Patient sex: M
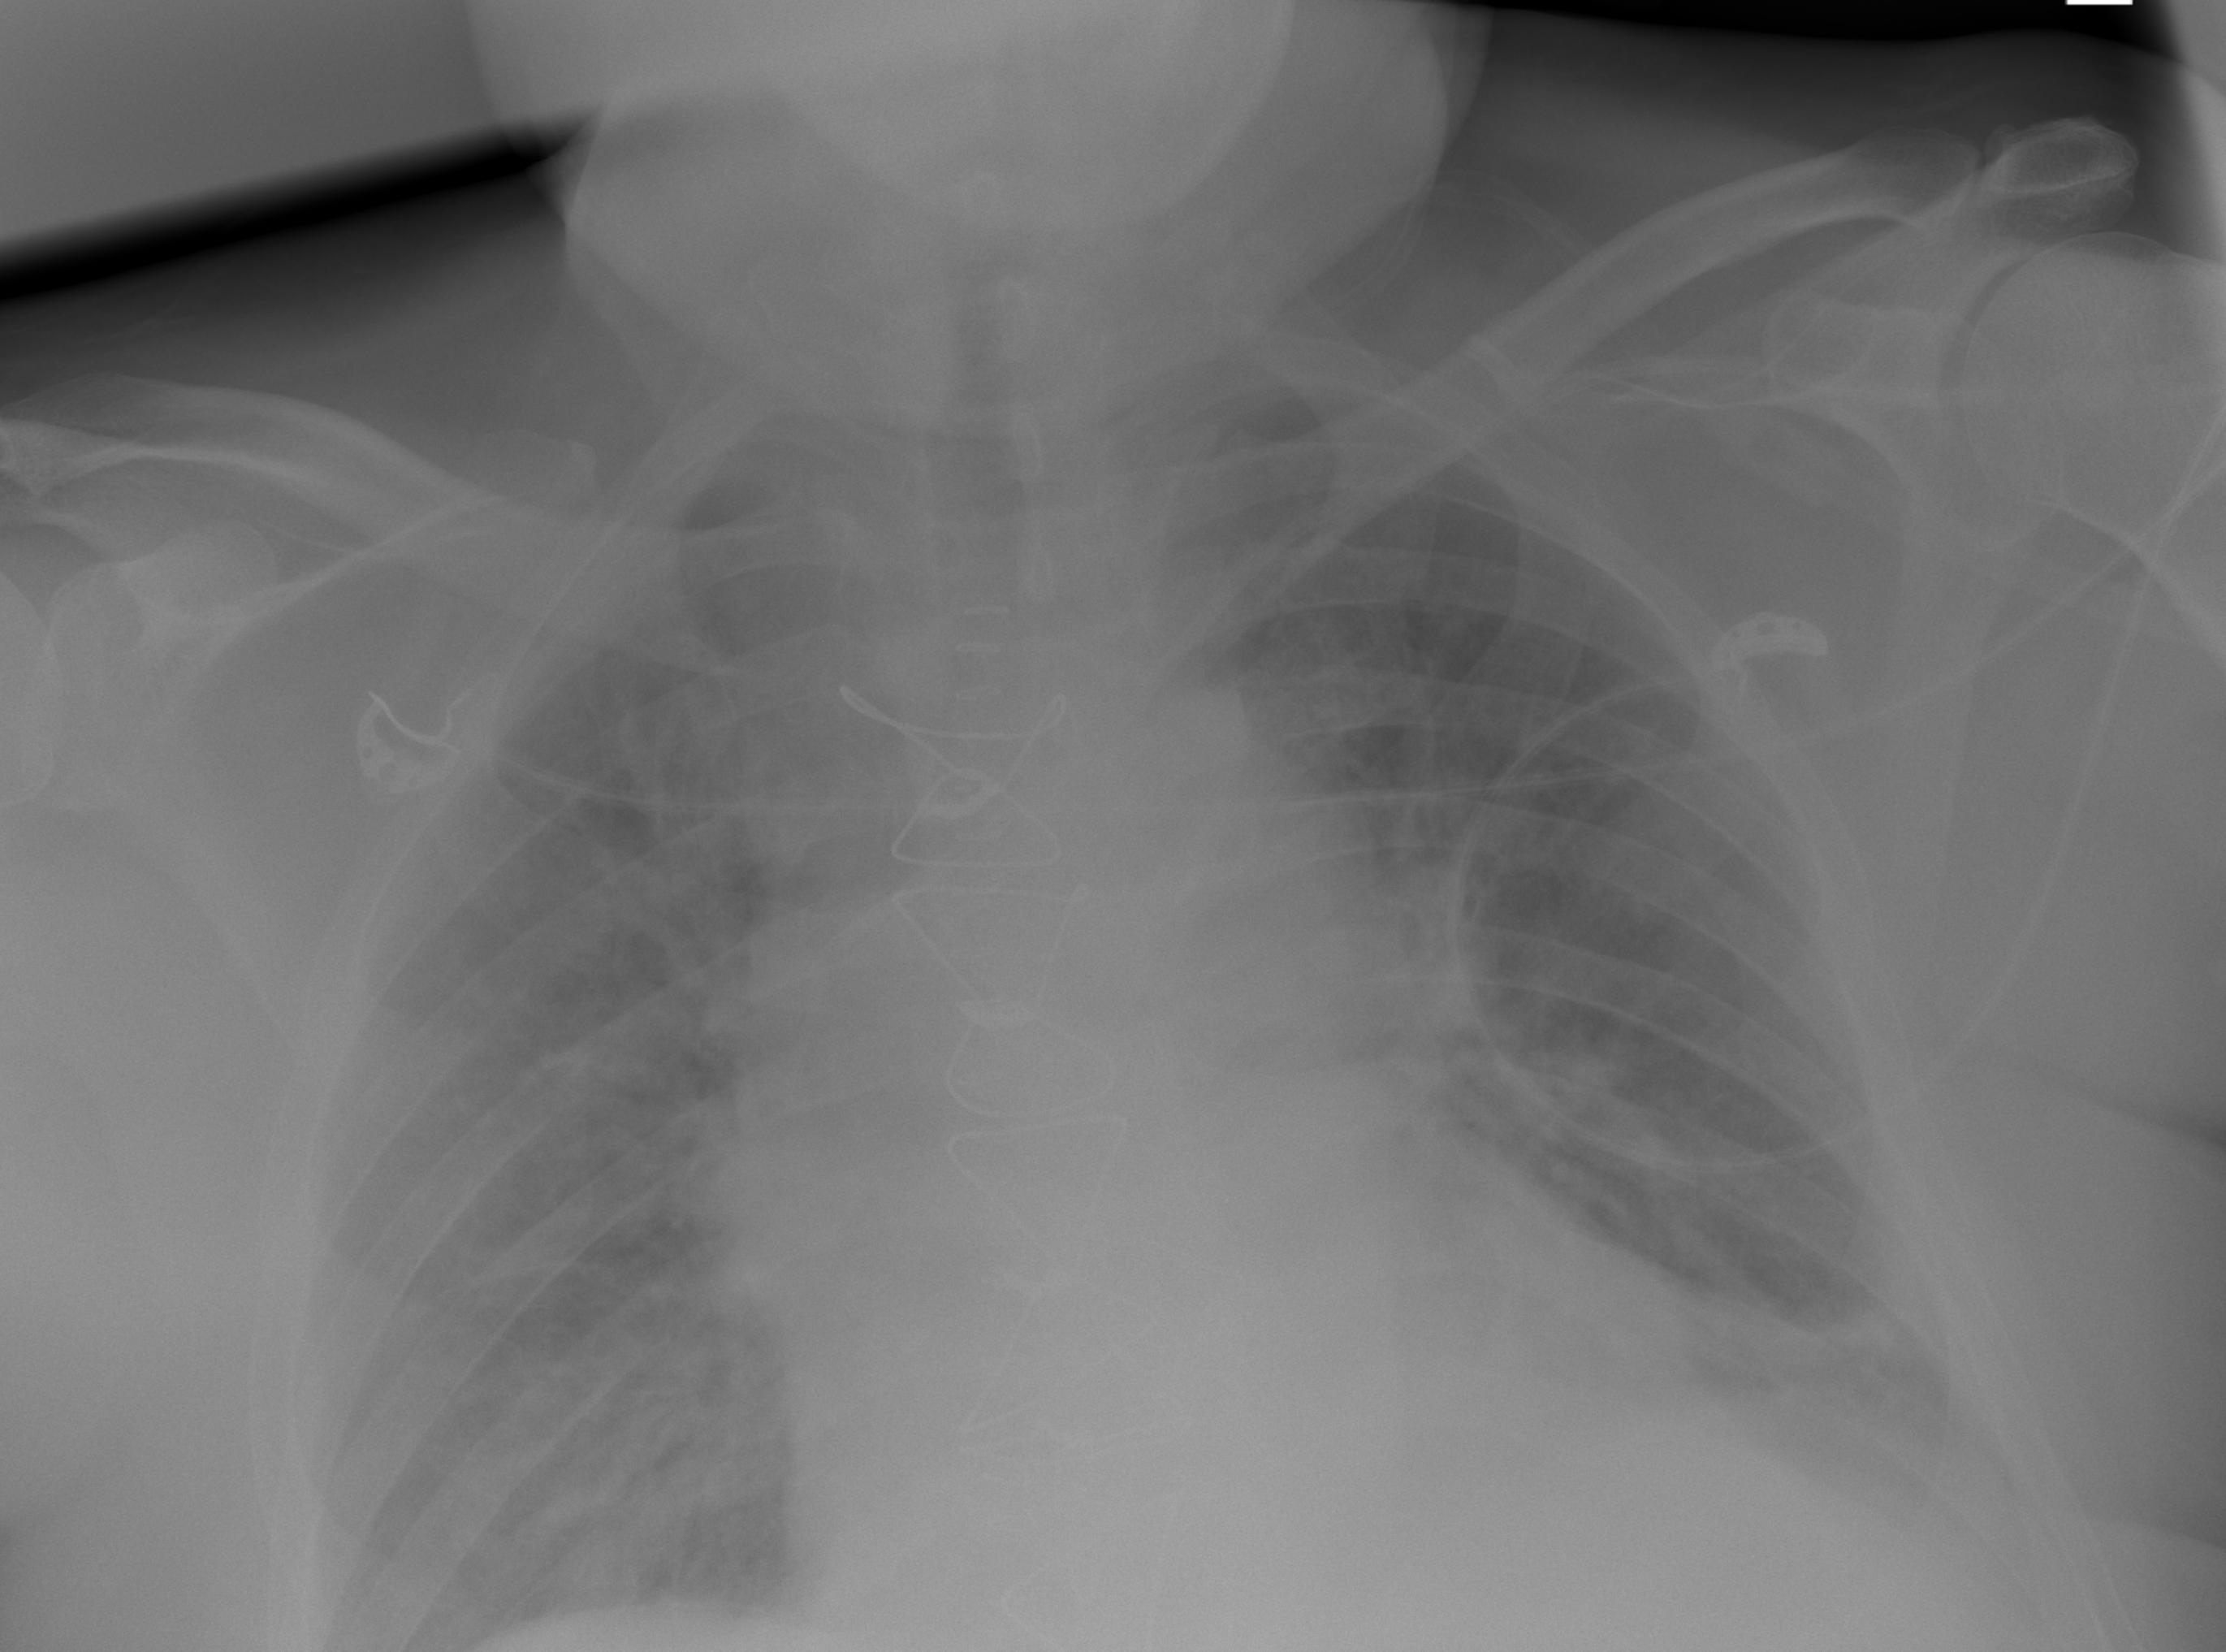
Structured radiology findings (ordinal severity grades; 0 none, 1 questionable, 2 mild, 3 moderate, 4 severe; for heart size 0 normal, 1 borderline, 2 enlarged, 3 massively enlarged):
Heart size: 2
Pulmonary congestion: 2
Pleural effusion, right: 0
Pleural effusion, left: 1
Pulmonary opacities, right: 0
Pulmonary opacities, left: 0
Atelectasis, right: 0
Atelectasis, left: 2